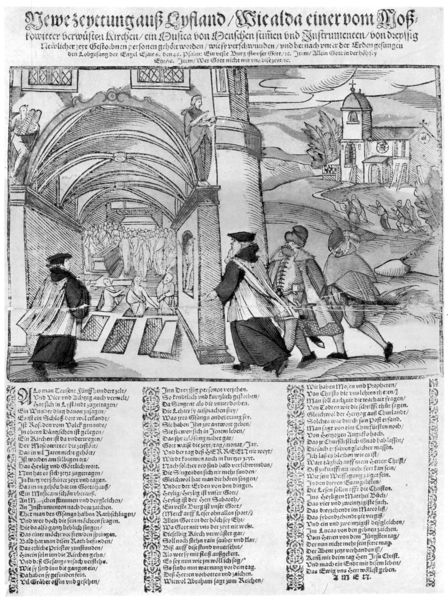
Titel: Newe zeyttung auß Lyfland
Standort: Zürich.
Institution: Wickiana
Schlagwörter: baum, dunkel, gruppe, himmel, mann, schatten, weiß, wolken, bäume, kirchturm, landschaft, menschen, stadt, bewegung, fenster, hell, hut, hüte, licht, männer, schwarz, säule, säulen, zeichnung, haus, weg, wiese, wolke, malerei, ornament, bart, bärte, mützen, architektur, bibel, mensch, rahmen, stehen, stein, bild, ferne, hügel, natur, wind, gehen, kirche, land, interieur, mantel, gewänder, innen, blatt, pflanzen, gotik, renaissance, fliegen, turm, engel, deutschland, bein, holzschnitt, schiff, schrift, ansicht, bogen, zwei, schuhe, laufen, dorf, grafik, graphik, spalten, weis, pilaster, figuren, sturm, ornamente, uhr, deutsch, bögen, nische, kolonnen, gewölbe, buch, glaube, religion, dom, druck, druckgraphik, schnitt, schraffur, holzstich, radierung, stich, seite, illustration, schwarzweiß, text, zeitung, bericht, rennen, initiale, überschrift, ritter, altar, typen, buchdruck, buchseite, kirchenschiff, kreuzrippen, sarg, hubi, kreuzgewölbe, rippengewölbe, garb, grab, mauern, gräber, mittelalter, gemeinde, klerus, priester, romanik, geistliche, mönche, prozession, kutten, zeilen, kupferstich, fraktur, sakral, auferstehung, altdeutsch, eilen, tabelle, kreuzgang, initial, majuskel, inkunabel, psalter, kleriker, liste, grabplatten, riter, chorröcke, herein, kirchendiener, mönchskutten, mittelhochdeutsch, gäber, diazöse